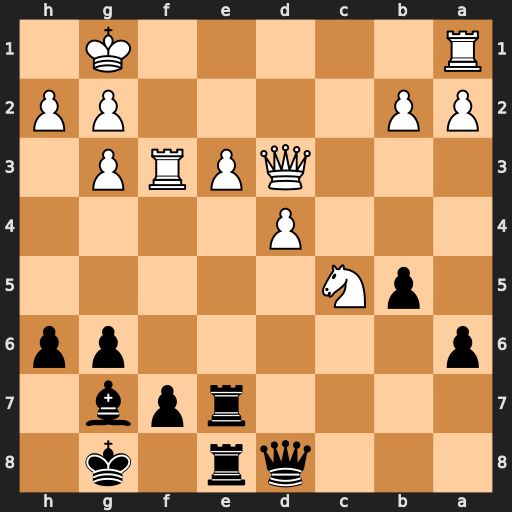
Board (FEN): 3qr1k1/4rpb1/p5pp/1pN5/3P4/3QPRP1/PP4PP/R5K1
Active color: b
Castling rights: -
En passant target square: -
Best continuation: Rxe3 Rxe3 Rxe3 Qxe3 Bxd4 Qxd4 Qxd4+